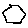
Label: hexagon